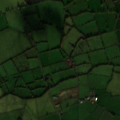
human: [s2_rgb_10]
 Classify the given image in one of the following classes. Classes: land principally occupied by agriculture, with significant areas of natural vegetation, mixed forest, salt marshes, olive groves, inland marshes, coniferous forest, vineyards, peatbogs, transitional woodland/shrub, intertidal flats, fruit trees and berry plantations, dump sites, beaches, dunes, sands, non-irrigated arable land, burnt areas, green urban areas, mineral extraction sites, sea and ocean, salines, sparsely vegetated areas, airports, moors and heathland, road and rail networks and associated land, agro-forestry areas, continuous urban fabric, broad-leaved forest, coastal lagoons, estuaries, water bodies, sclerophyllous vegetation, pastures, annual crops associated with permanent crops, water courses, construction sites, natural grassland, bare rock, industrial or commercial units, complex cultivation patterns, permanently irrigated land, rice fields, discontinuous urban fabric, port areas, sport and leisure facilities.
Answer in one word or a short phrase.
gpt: pastures